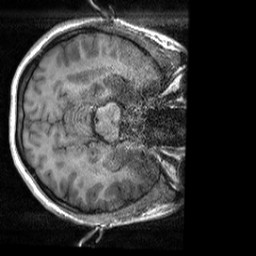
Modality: T1w
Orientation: axial
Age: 22
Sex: female
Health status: healthy
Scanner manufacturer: siemens
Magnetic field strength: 3 T
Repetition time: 2 s
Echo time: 0.00232 s